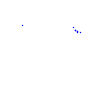
Particle: proton